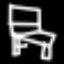
Label: chair